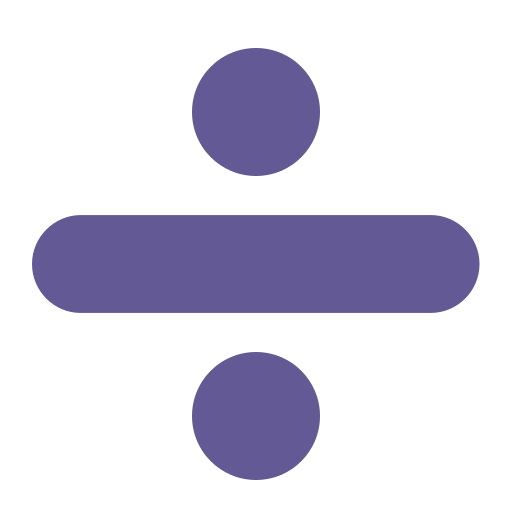
divide flat